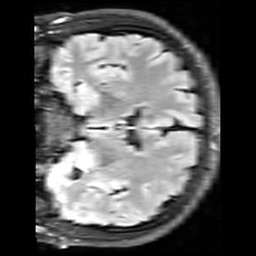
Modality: FLAIR
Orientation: coronal
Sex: male
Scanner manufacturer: siemens
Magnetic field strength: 3 T
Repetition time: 10 s
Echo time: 0.09 s